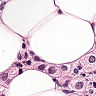
Metastatic tissue present: yes